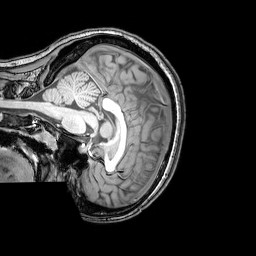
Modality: T1w
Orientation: sagittal
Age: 22
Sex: female
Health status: healthy
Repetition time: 0.081 s
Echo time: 0.037 s